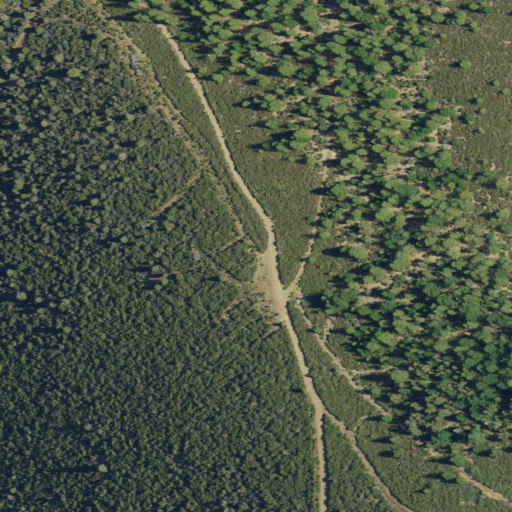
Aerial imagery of ridge(s) in California named Scarface Ridge containing evergreen forest and shrub